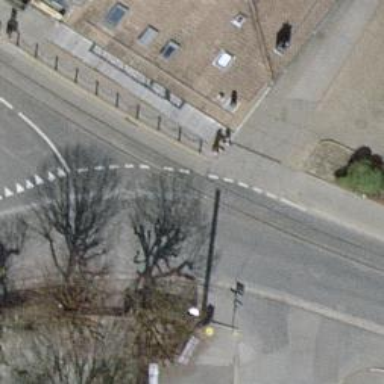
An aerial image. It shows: Railway level crossing.